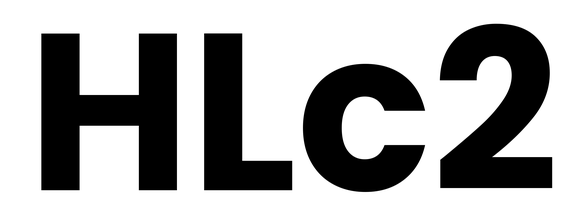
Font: Poppins-Bold